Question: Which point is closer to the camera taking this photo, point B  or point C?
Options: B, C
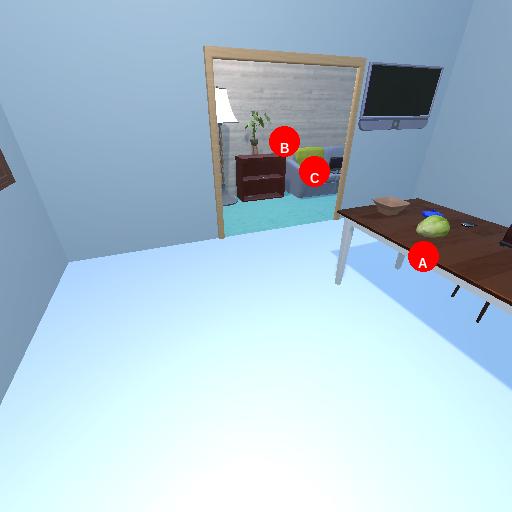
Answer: B